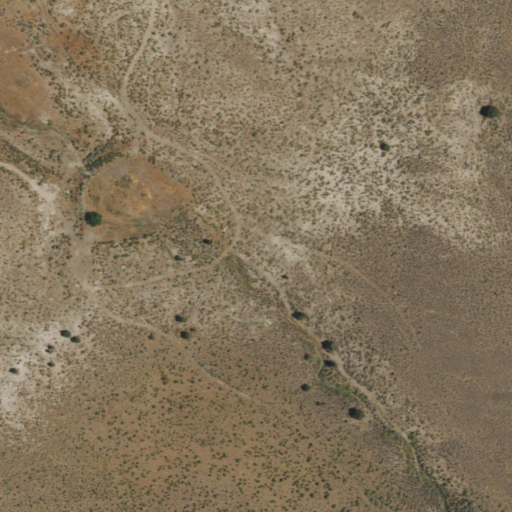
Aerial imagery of valley in Nevada named Quail Canyon containing only shrub